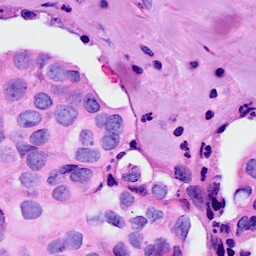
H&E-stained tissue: Breast